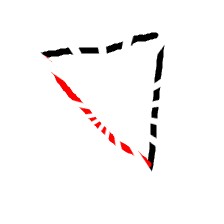
Shape: triangle